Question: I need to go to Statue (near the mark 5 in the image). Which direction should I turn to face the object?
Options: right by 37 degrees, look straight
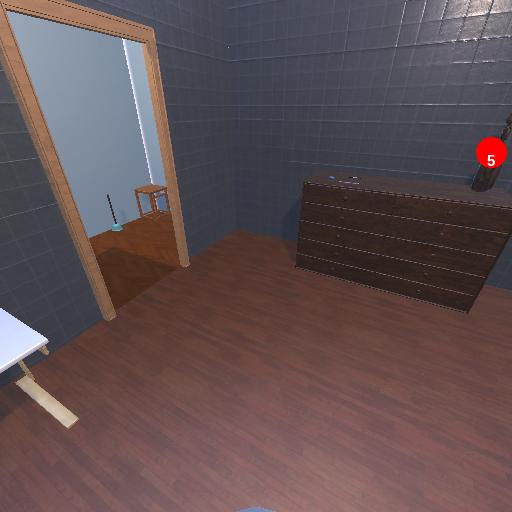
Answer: right by 37 degrees